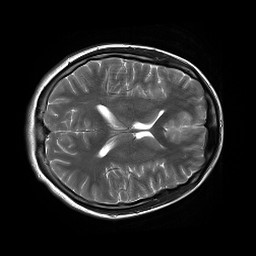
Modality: T2w
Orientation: axial
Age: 19
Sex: female
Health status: healthy
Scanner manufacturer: siemens
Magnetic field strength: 3 T
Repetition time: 4.01 s
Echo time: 0.116 s